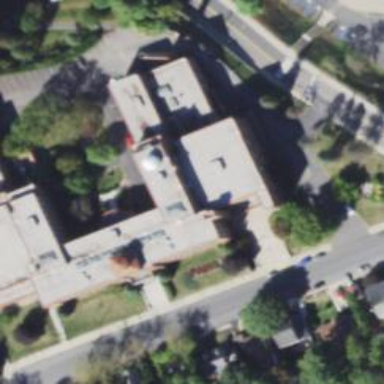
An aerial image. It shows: School building.